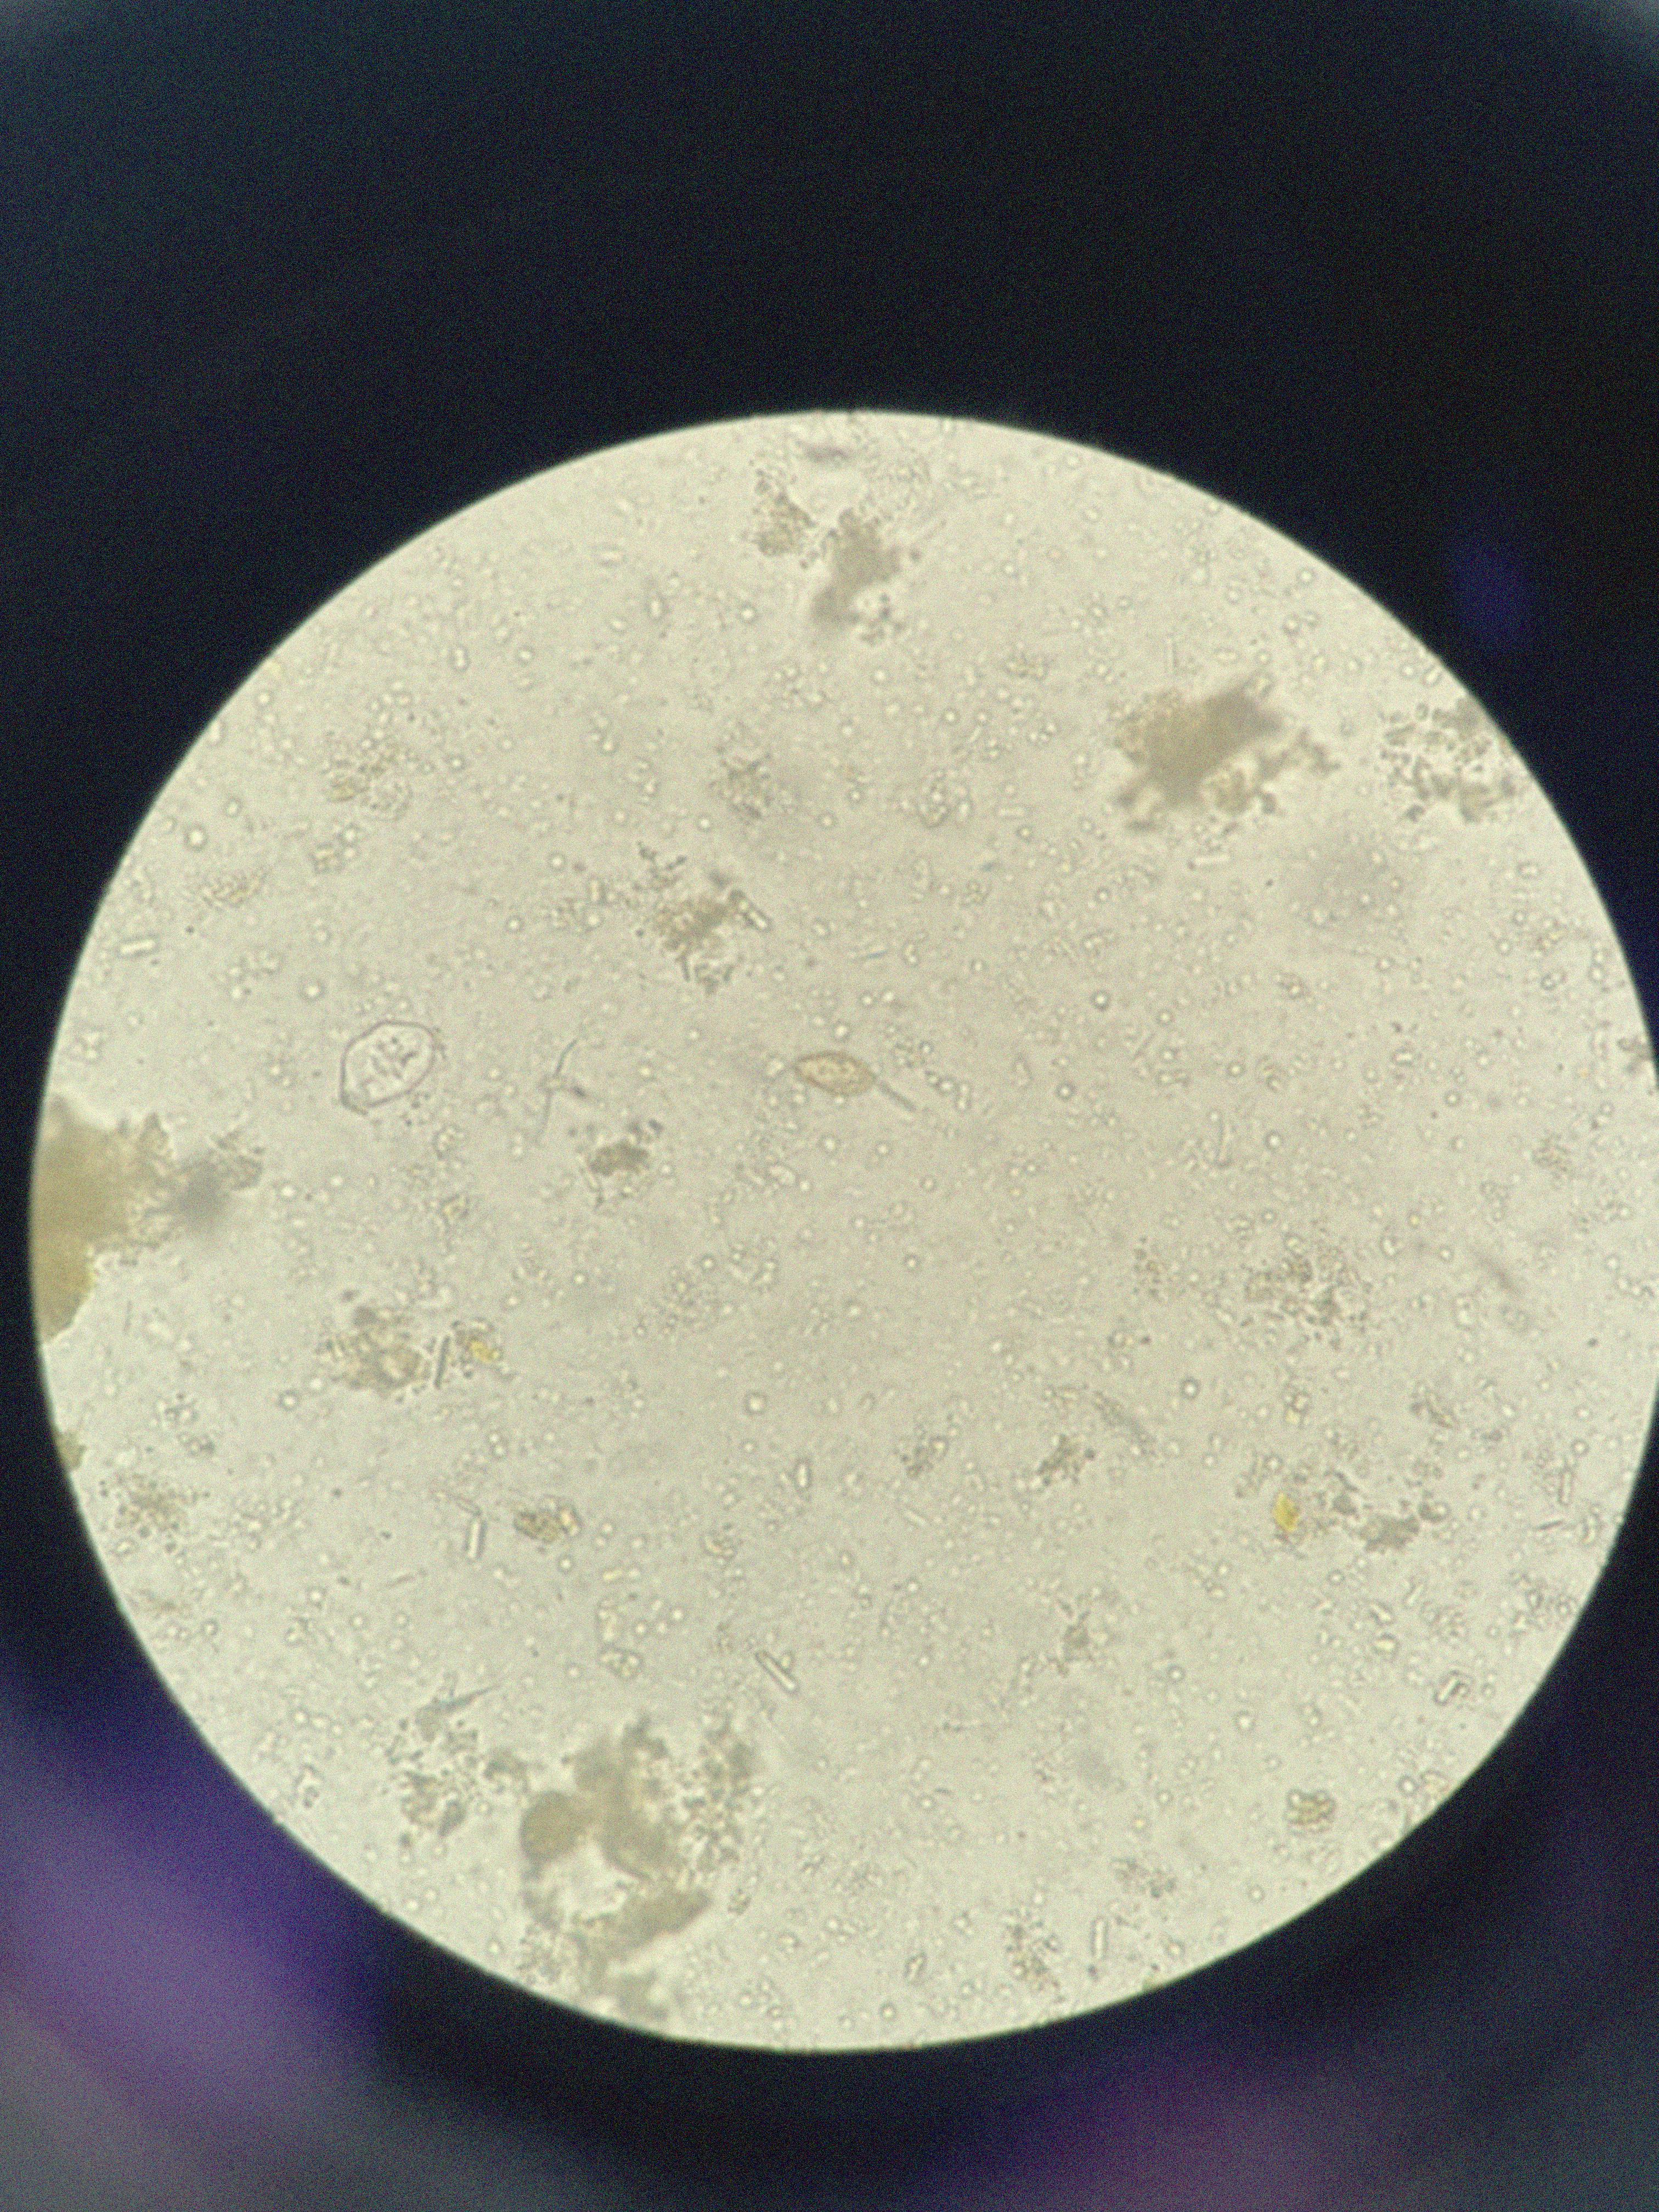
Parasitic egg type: Opisthorchis viverrine